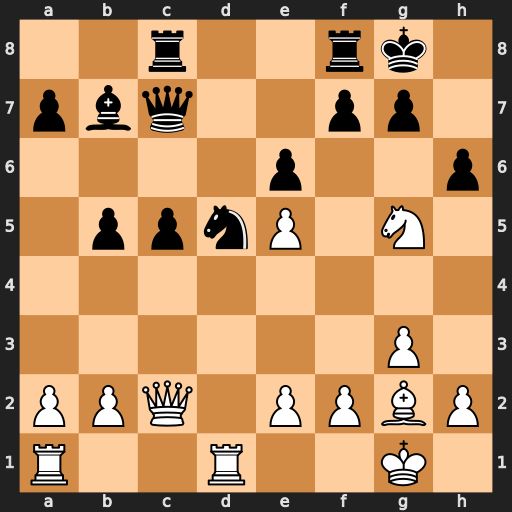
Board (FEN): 2r2rk1/pbq2pp1/4p2p/1ppnP1N1/8/6P1/PPQ1PPBP/R2R2K1
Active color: w
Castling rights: -
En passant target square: -
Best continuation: Qh7#